This plot shows a bearing's acceleration signal over time (raw waveform). Based on the visible evidence, which condition applies: normal, inner_race, outer_race, ball?
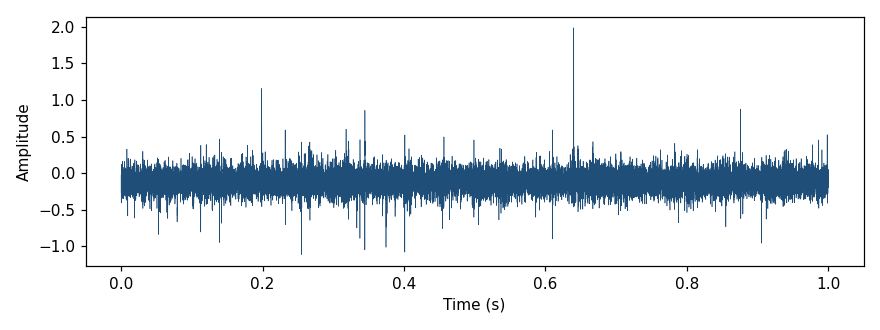
Answer: inner_race